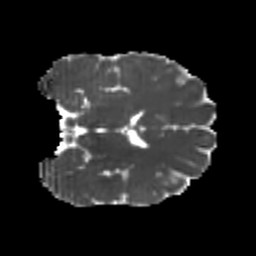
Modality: MD
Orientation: coronal
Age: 20
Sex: male
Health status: healthy
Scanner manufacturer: philips
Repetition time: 7.391 s
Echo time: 0.08599 s